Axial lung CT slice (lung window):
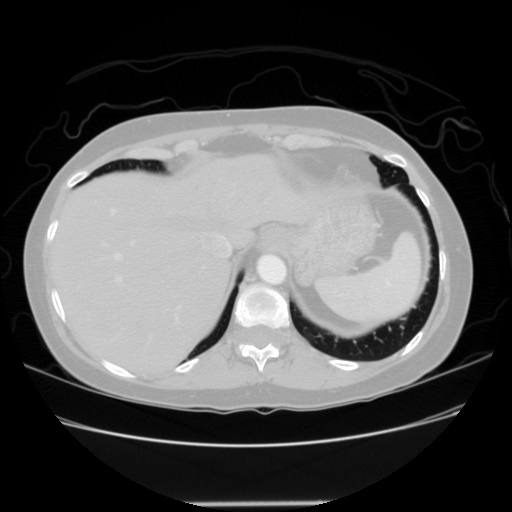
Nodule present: no